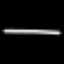
Label: line